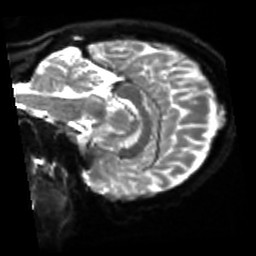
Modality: sbref
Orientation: sagittal
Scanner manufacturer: siemens
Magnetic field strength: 3 T
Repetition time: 4 s
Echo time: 0.0594 s